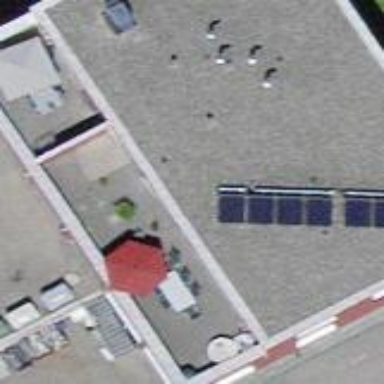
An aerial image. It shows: Building with flat roof.